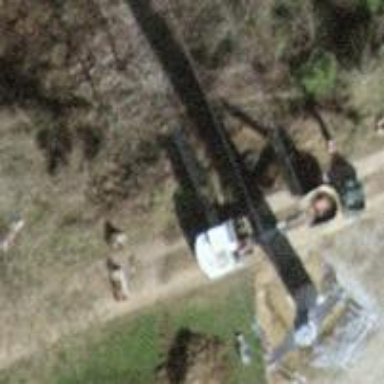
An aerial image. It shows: Power pole.